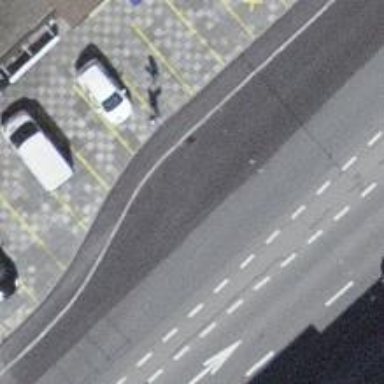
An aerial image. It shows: Bus stop for trolleybuses with designated stop position.